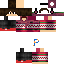
A female human skin with medium skin, wearing brown long hair dressed in a red hoodie and black pants, featuring a closed mouth.